Question: What is the maximum amount of money that can be robbed from the houses? The neighbour houses cannot be robbed at the same time.
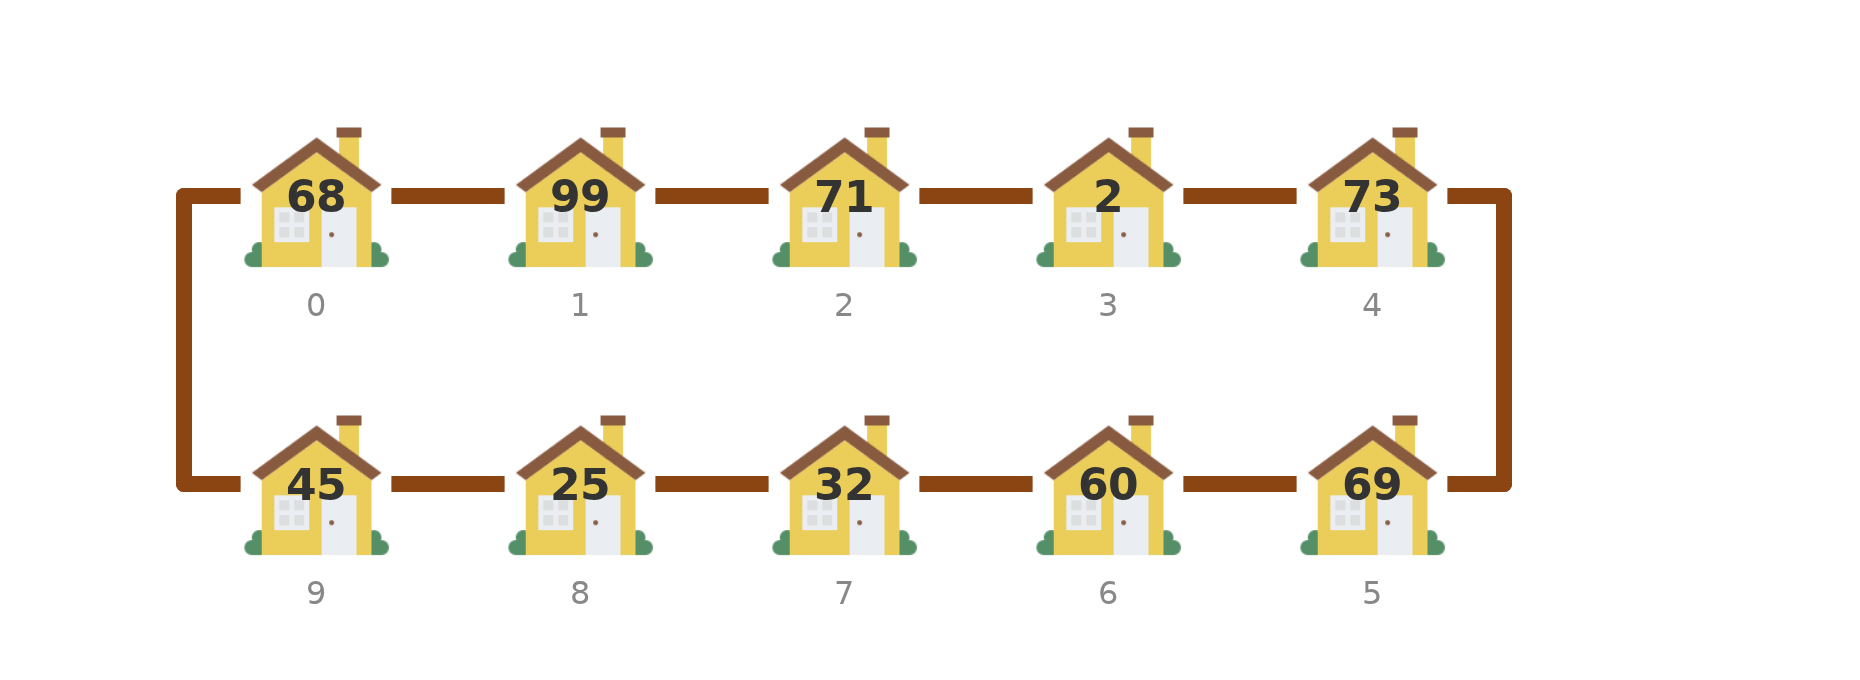
Answer: 297